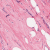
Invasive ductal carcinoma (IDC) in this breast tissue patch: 0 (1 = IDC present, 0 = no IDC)